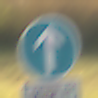
Verkehrszeichen: VorgeschriebeneFahrtrichtungGeradeaus
Zusatzzeichen unten: SonstigeFahrzeugePersonengruppenFrei3
Umgebung: Outdoor, Nature
Tageszeit: MorningAfternoon
Wetter: PartlyCloudy
Licht: Natural
Jahreszeit: NotSpecified
Kontrast: HighContrast